Question: I have multiple unsynced, outgoing commits on my branch.
I want to push one of them to my online repo, while I want to wait with pushing others (they're part of a larger process).
If you look at the screenshot below, how can I push only the first commit?

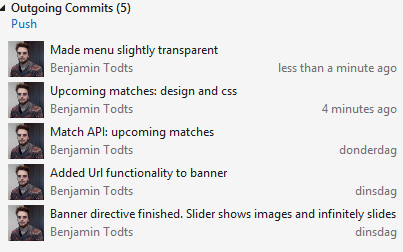
Answer: There is no simple way of doing that. I don't know how to do this from Visual Studio, but here is below the way how this can be done from command line using git utility.
Let's assume that your main branch has name "master" and you are currently checked in to it.
1. Create a temp branch from your master: git checkout master
git branch temp
2. Reset master branch to origin/master so that to return it to the initial state when it didn't have your commits yet: git reset --hard origin/master
3. Get all commits from remote master to synchronize your local and remote "master" branches. This step is necessary if there are commits you don't have yet in your local copy e.g. smbd else pushed while you were working locally. Anyway it worth to do it just to make sure: git pull origin master
4. Now you can cherry-pick your last commit to master: git cherry-pick <hash_of_last_commit_in_temp_branch>
5. Now you can push this commit to remote: git push origin master
6. Now merge the rest of your commits from temp branch back to master branch: git merge temp
7. And finally remove temp branch: get branch -d temp
That's it.